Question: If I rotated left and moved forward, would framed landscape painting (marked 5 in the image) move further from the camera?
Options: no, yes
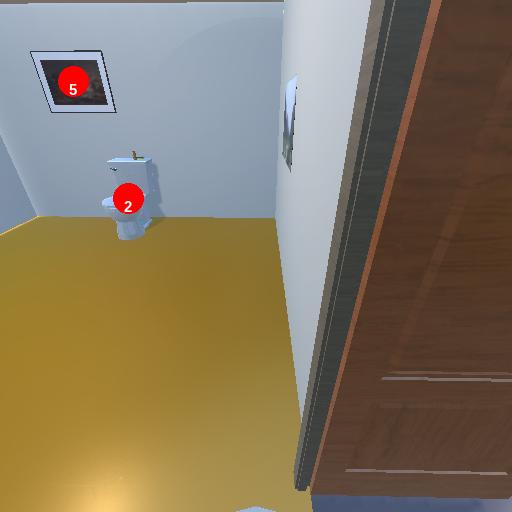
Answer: no